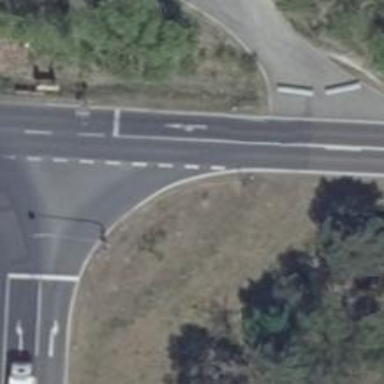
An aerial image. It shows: Road with traffic signals for signaling.